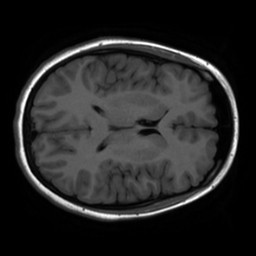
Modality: inplaneT1
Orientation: axial
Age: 18
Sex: female
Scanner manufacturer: ge
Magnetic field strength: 3 T
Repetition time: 2.499 s
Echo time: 0.02513 s